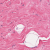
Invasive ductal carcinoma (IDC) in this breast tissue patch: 0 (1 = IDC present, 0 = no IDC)